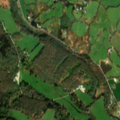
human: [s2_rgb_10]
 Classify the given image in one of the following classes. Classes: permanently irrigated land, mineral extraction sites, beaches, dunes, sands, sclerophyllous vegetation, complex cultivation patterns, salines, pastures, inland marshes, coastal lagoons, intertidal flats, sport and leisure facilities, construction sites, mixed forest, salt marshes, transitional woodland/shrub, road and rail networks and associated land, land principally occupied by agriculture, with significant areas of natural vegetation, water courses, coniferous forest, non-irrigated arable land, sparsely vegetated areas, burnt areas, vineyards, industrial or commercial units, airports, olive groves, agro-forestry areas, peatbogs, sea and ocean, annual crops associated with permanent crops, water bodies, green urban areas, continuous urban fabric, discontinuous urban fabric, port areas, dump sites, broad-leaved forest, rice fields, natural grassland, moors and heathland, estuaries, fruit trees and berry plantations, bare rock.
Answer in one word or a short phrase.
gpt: pastures, land principally occupied by agriculture, with significant areas of natural vegetation, broad-leaved forest